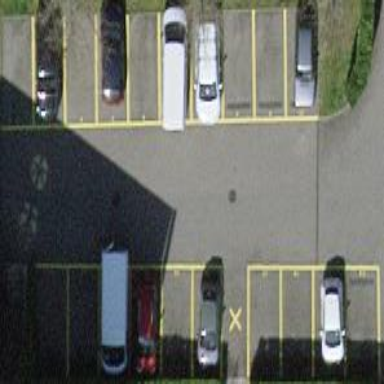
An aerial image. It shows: Parking area with surface.